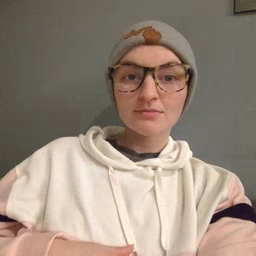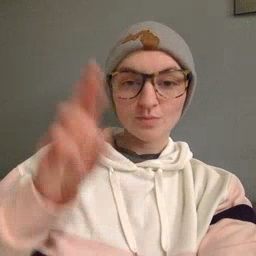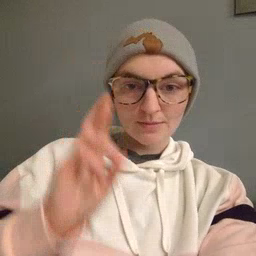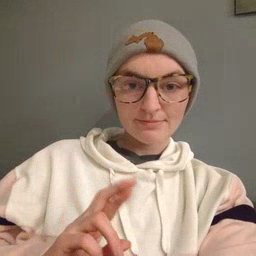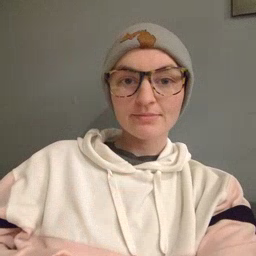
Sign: refrigerator